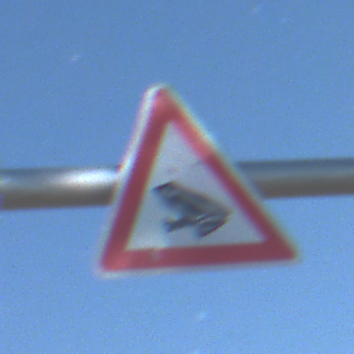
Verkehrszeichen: AmphibienwanderungRechts
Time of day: Night
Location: Outdoor (Nature)
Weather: PartlyCloudy
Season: NotSpecified
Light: Natural